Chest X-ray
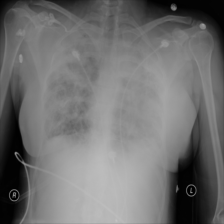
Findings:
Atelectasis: negative
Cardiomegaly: negative
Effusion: negative
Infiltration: negative
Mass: negative
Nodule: negative
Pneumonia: negative
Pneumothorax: negative
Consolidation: negative
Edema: negative
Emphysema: negative
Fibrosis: negative
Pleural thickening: negative
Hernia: negative